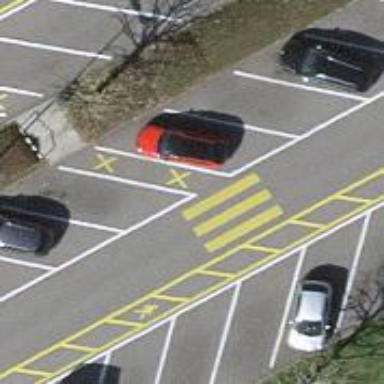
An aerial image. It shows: Uncontrolled zebra crossing.